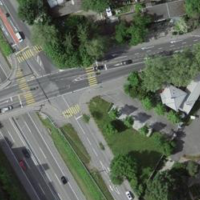
EUNIS habitat code: 57
Species observed at this site:
Cornus sanguinea